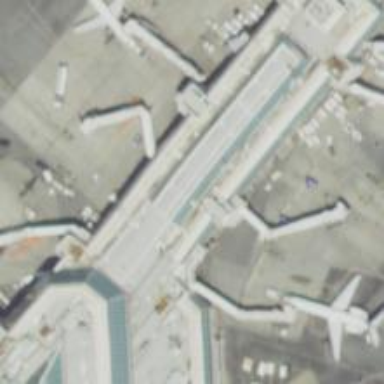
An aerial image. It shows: Airport gate.